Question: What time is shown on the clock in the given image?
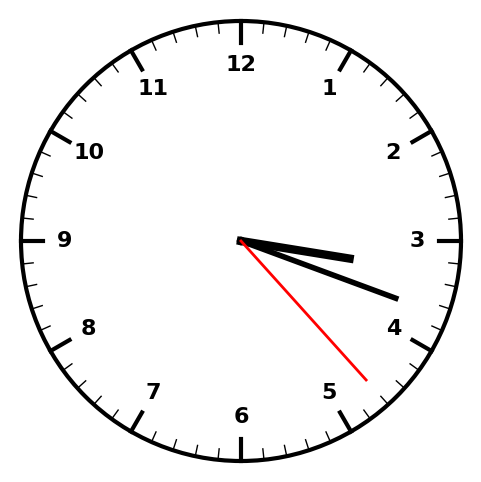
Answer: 03:18:23